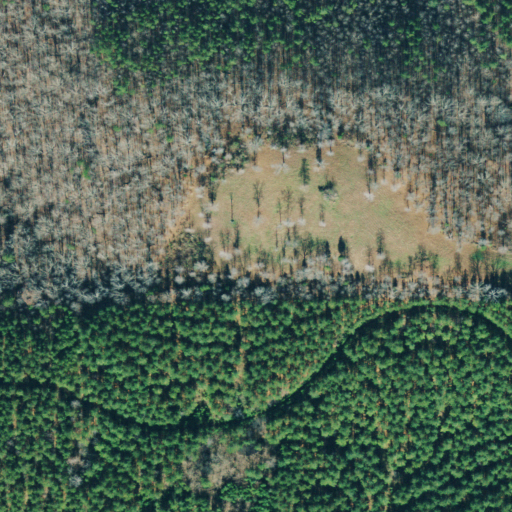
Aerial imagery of mountain in Georgia named Kitchens Mountain containing deciduous forest, evergreen forest, shrub, and mixed forest